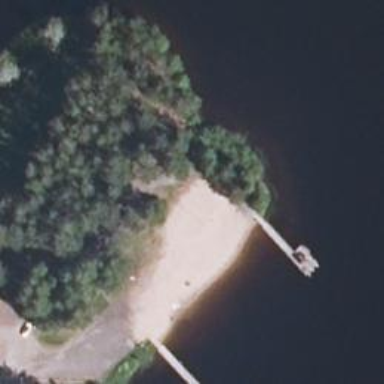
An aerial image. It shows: Beach volleyball court.